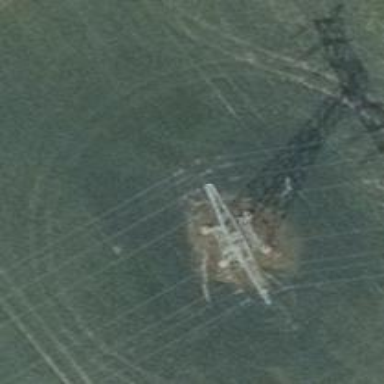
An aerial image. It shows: Power tower.